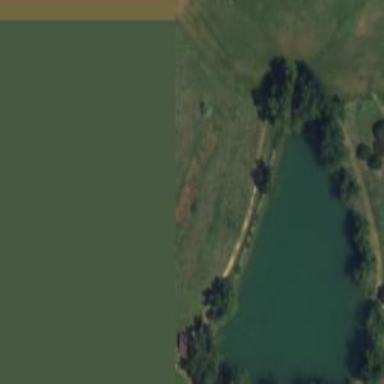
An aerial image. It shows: Water hazard on golf course. The hazard is natural water feature.